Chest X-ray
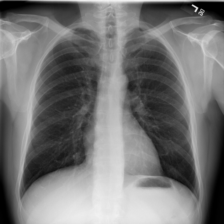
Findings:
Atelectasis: negative
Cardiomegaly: negative
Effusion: negative
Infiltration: negative
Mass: negative
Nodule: negative
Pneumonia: negative
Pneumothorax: negative
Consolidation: negative
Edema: negative
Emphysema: negative
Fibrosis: negative
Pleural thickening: negative
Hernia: negative